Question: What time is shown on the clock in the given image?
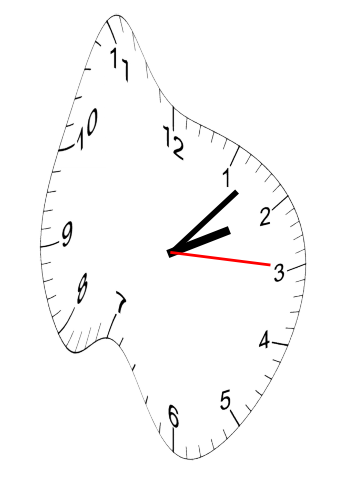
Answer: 02:07:15